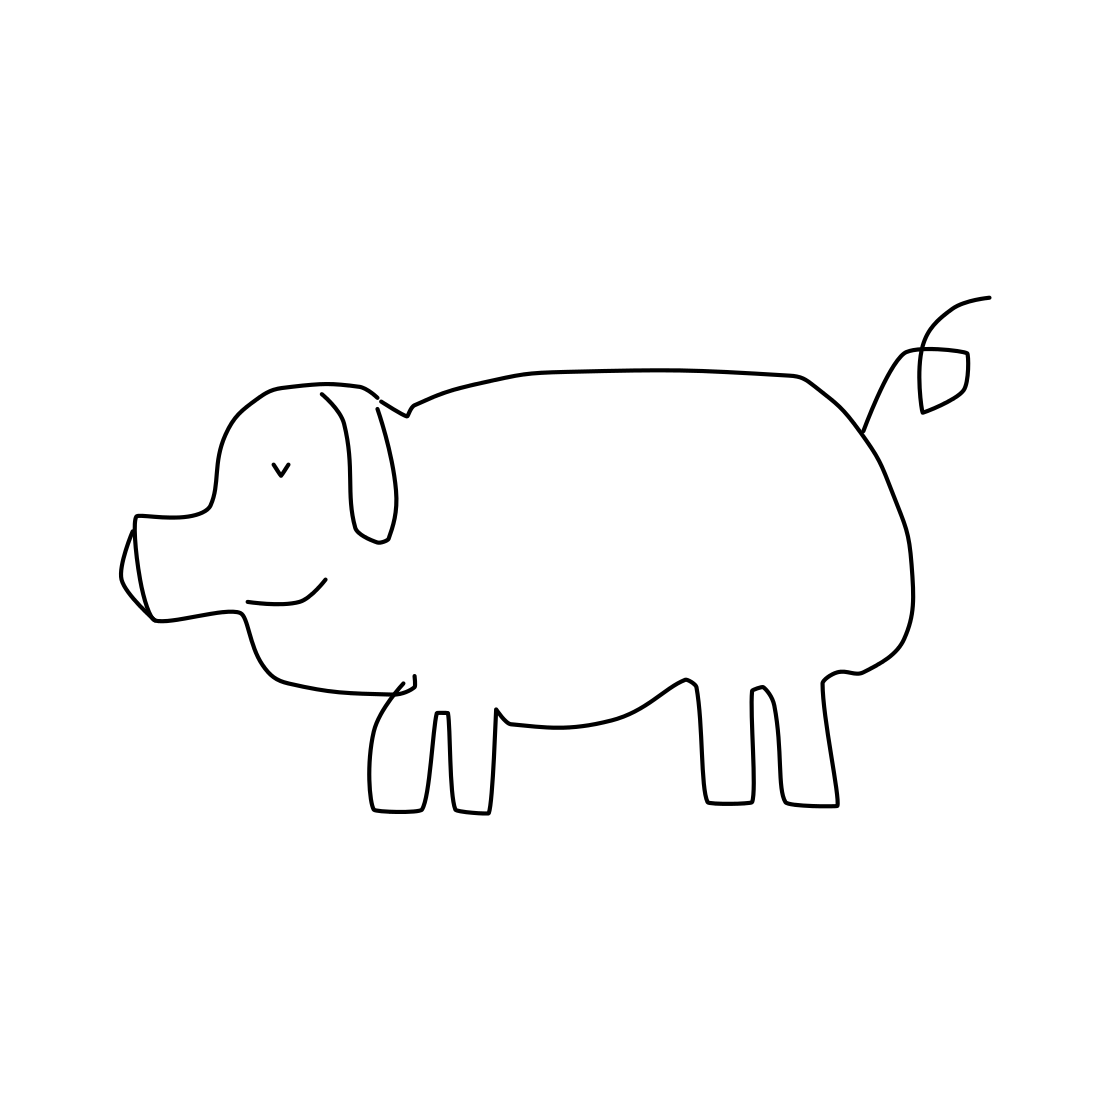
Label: pig